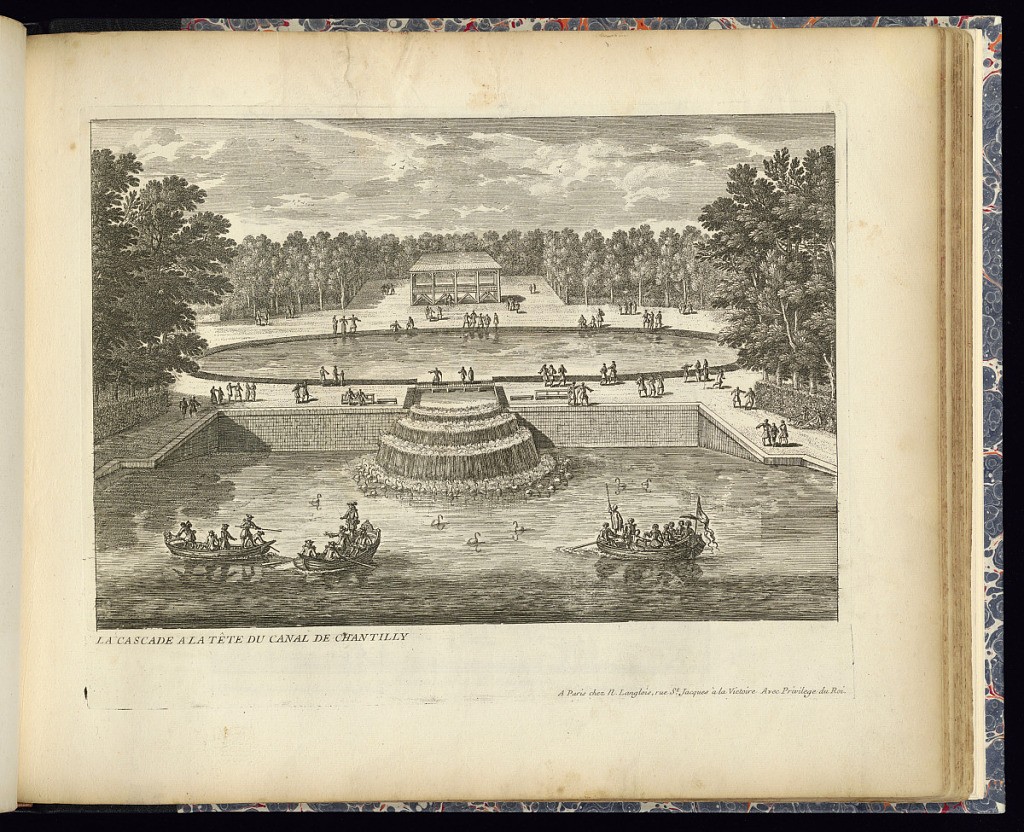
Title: LA CASCADE A LA TÊTE DU CANAL DE CHANTILLY
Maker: Adam Perelle, French, 1638 – 1695
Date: late 17th century
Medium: Etching on laid paper
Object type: Print
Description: Detailed view of the head of the canal in the gardens of Chantilly with cascading water from an upper basin. Trees in the background. Row boats with people in the foreground with birds/swans/ducks. Figures (courtiers) along the paths. The plate is titled.